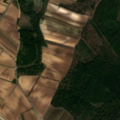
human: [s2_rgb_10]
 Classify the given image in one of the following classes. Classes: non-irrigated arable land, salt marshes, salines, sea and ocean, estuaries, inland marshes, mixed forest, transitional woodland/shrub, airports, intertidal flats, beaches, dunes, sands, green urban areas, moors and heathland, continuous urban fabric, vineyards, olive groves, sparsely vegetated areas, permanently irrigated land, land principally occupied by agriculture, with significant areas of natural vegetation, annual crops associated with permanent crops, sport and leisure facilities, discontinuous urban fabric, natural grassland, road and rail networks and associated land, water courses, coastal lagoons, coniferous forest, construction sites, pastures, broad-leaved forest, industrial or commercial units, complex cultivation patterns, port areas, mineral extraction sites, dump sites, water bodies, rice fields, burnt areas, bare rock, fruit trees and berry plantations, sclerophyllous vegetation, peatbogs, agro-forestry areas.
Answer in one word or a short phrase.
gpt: construction sites, non-irrigated arable land, vineyards, land principally occupied by agriculture, with significant areas of natural vegetation, broad-leaved forest